Question:
My question is based on line 26.
Here is my analysis:
'''
Class A
{
intstance variable: Class B;
}
'''
If I use
'''
A.equals(Class B)
'''
Does line 26 return true sometime?
Because in c++, the pointer will point the same address on some circumstances.
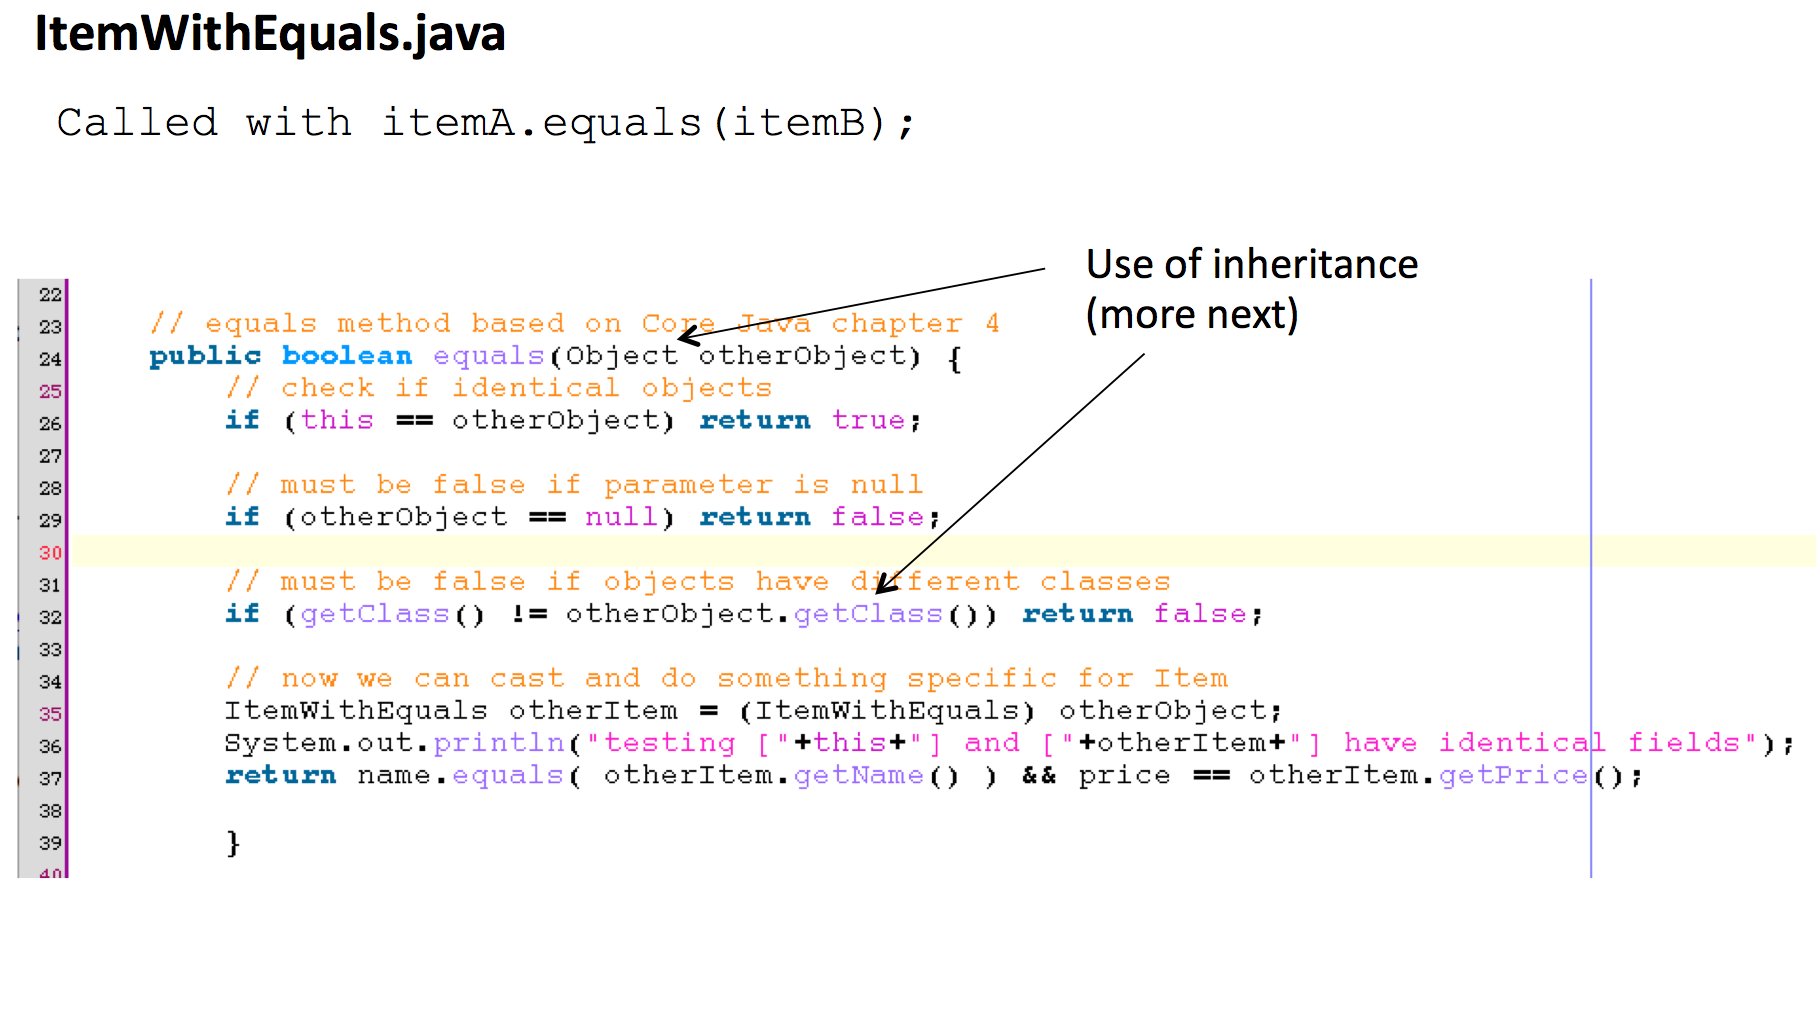
Answer: > Does line 26 return true sometime?
No, it never returns 'true' unless you feed it the same exact object reference.
The reason for it is that Java objects are not "embedded" in one another: there is a reference to 'B' inside 'A', but it refers to a completely different object. Hence, no "false aliasing" is possible: the place where the reference to class 'B' inside an instance of class 'A' is stored is not the same as the place where 'B' itself is stored.